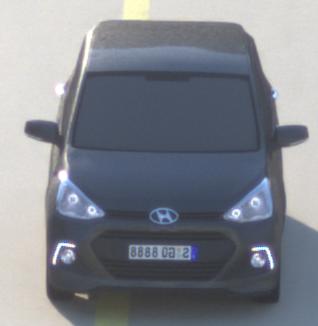
Make: Hyundai
Model: i10
Detailed model: Gen. 2
Model produced from: 2013
Model produced until: 2019
Doors: 5
Color: gray
Road condition: dry road
Daytime: sunrise or sunset
Contrast: medium contrast